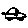
Label: car